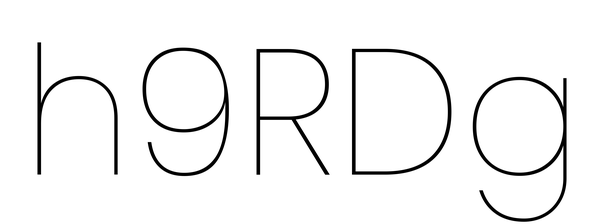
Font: Poppins-Thin